Field crop: maize
Growth stage: 2
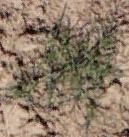
Species: salsola